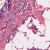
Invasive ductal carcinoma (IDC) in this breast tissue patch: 1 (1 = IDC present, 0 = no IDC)